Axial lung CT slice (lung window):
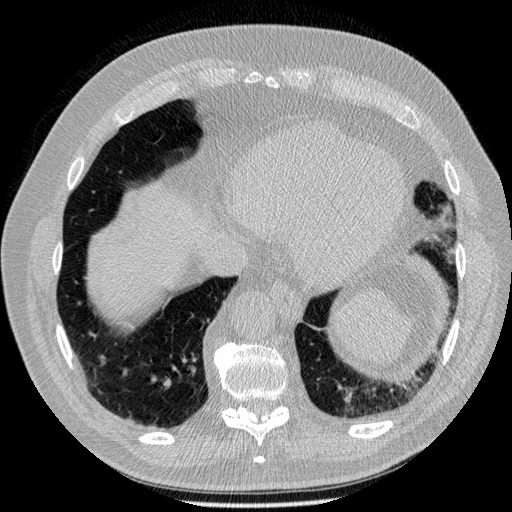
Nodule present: no